Field crop: tomato
Growth stage: 1
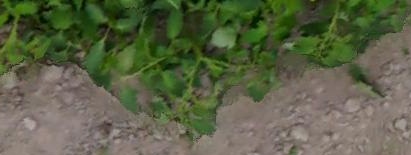
Species: tomato